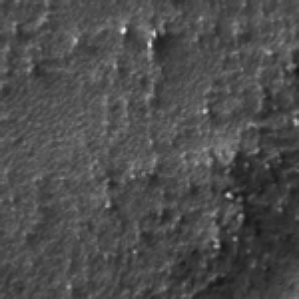
Label: frost